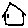
Label: house